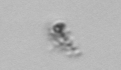
Label: detritus